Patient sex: M
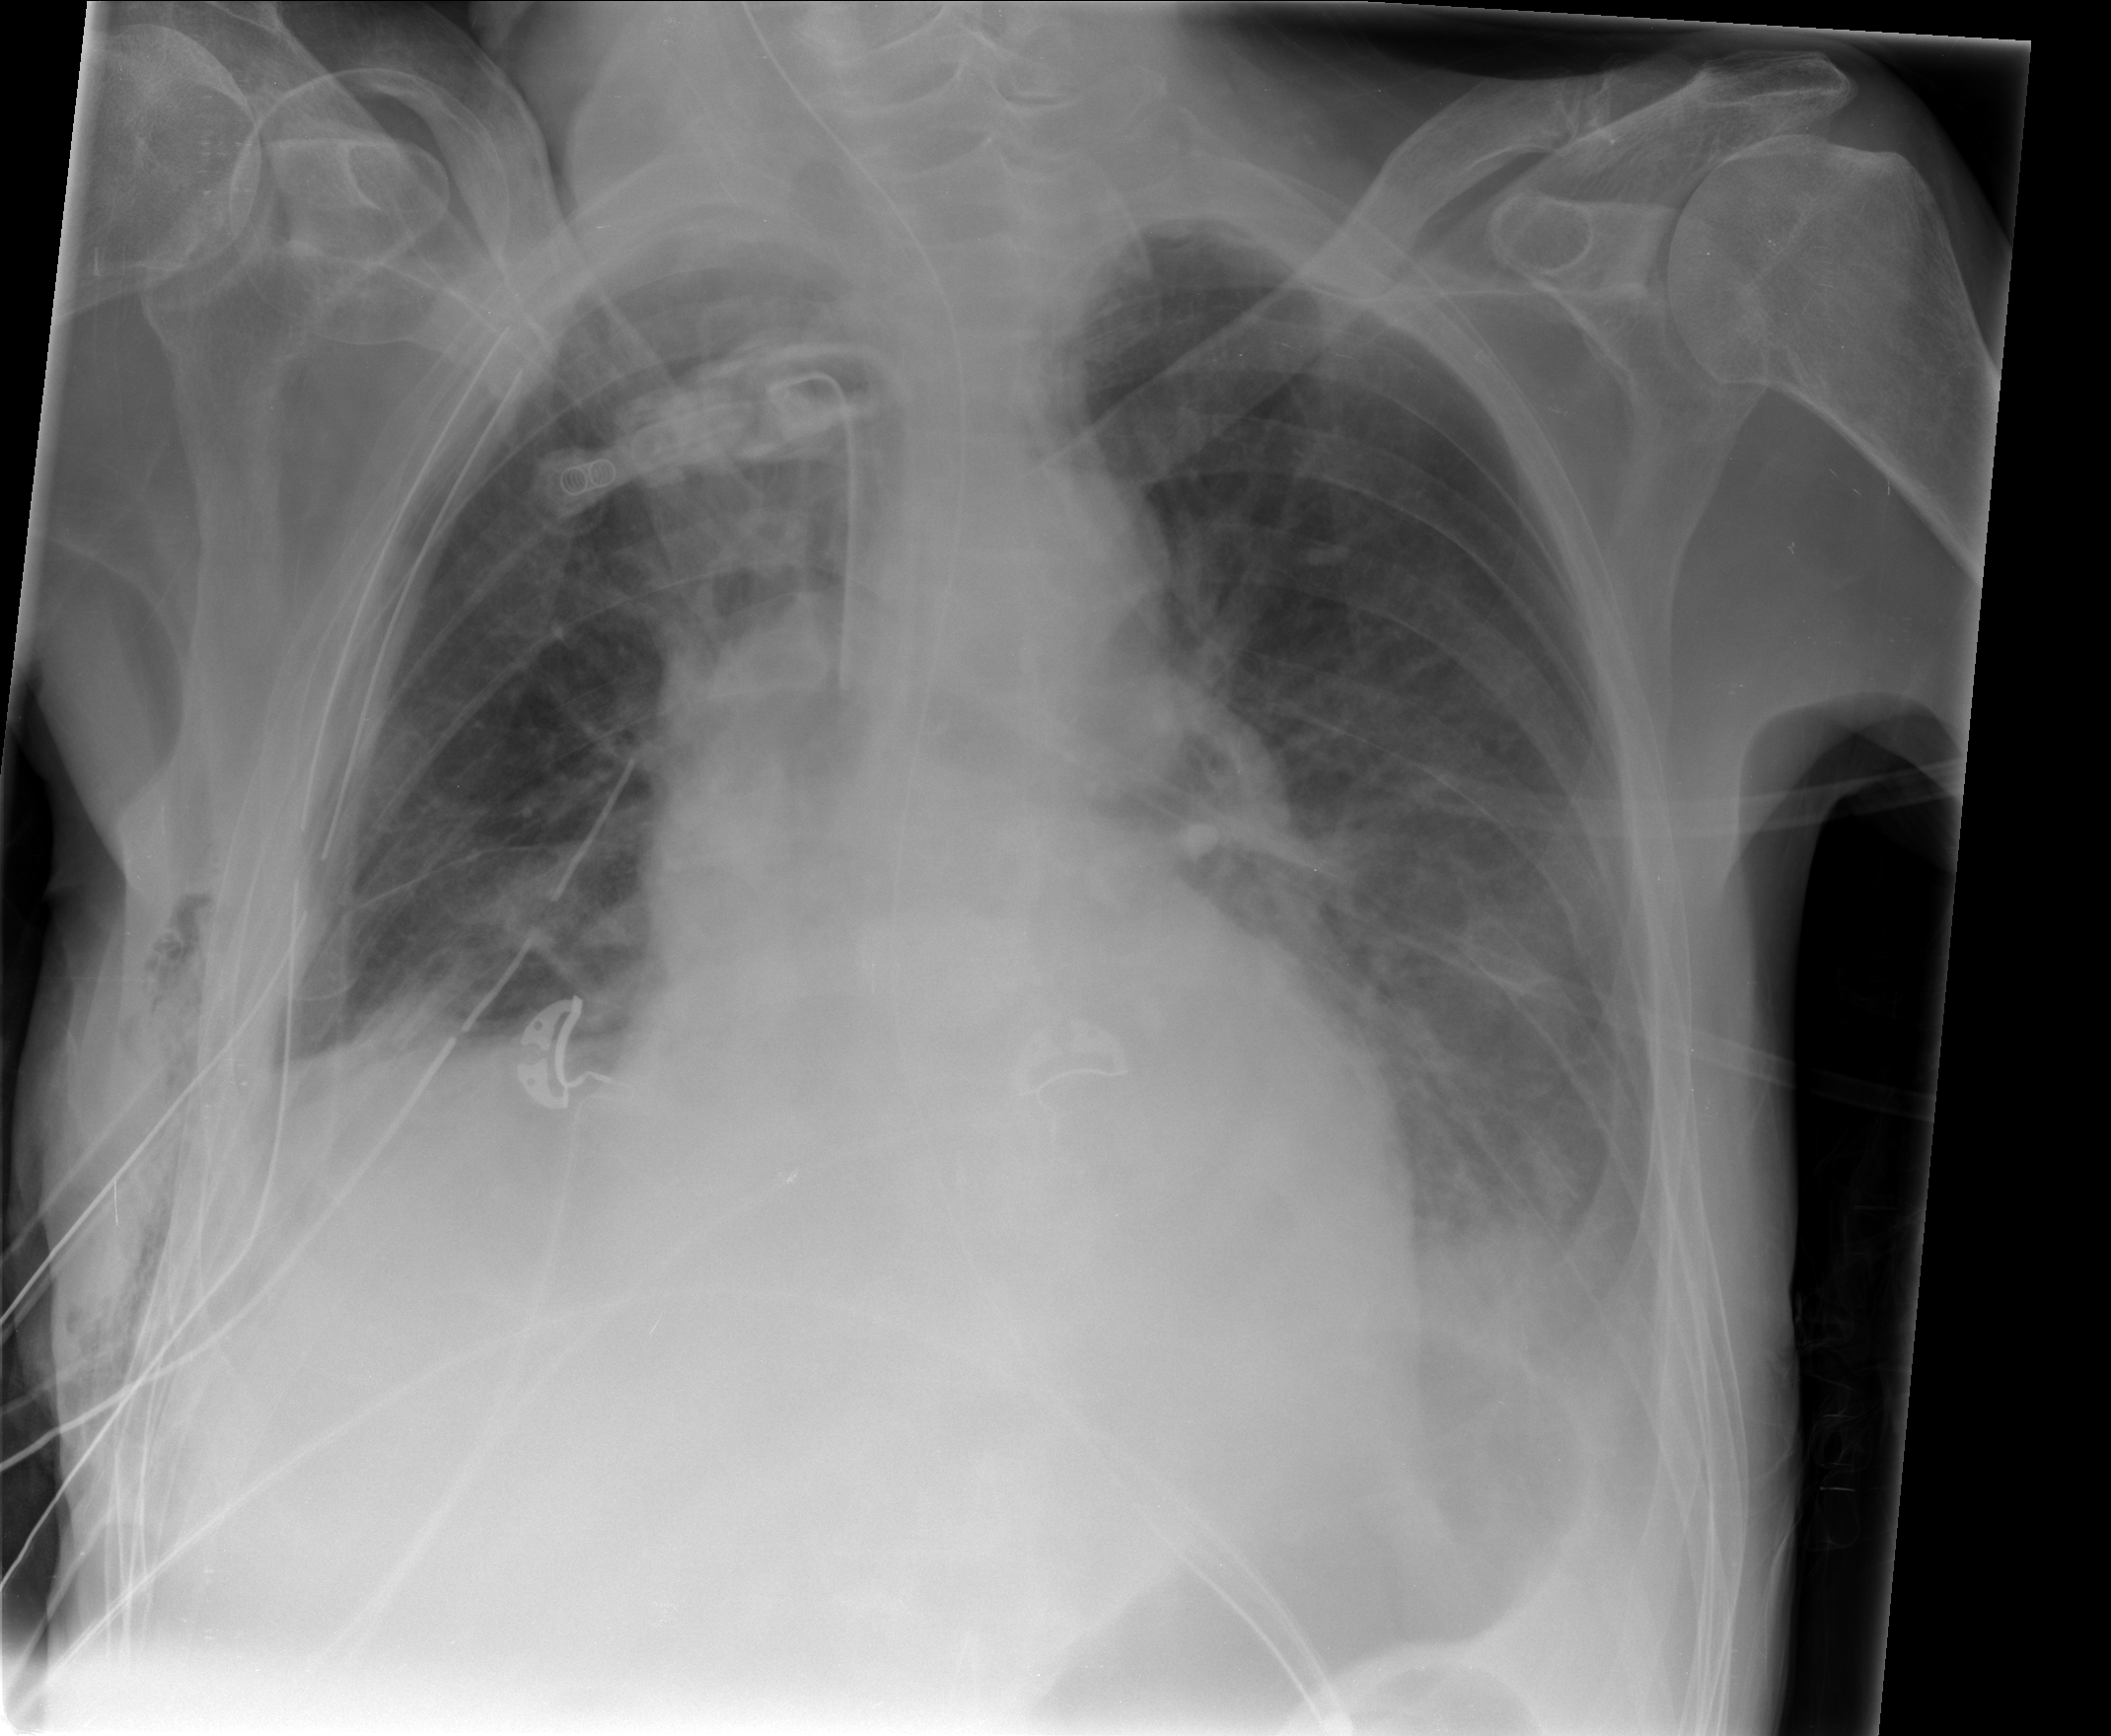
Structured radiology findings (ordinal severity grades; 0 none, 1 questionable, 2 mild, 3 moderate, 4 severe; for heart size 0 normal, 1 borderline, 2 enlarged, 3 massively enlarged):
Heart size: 0
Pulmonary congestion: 2
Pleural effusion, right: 0
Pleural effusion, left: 2
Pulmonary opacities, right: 0
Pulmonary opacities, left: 1
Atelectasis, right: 2
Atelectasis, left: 2